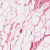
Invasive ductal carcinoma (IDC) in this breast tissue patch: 0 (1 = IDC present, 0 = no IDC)